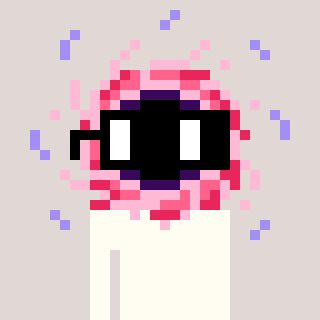
a pixel art character with square black glasses, a blackhole-shaped head and a teal-colored body on a warm background